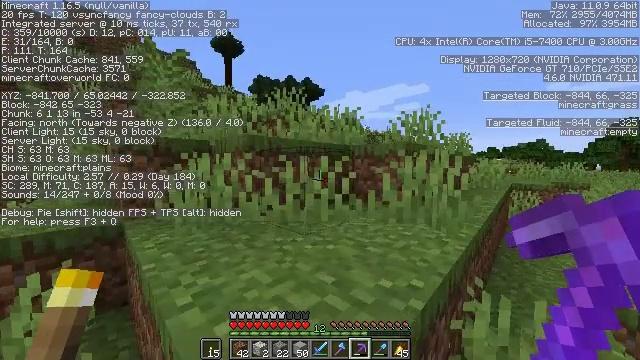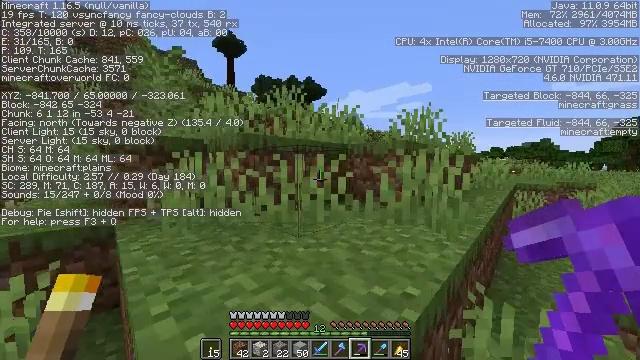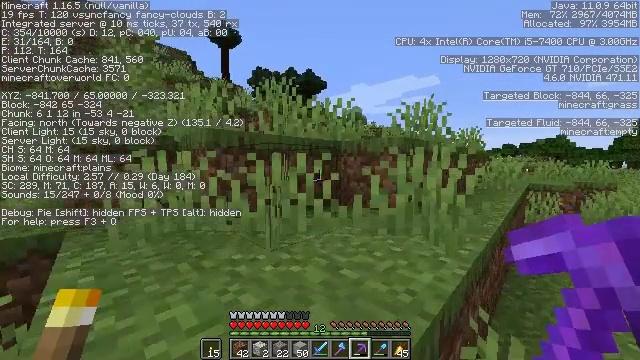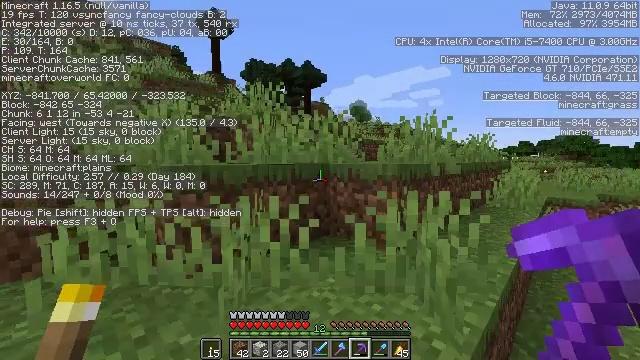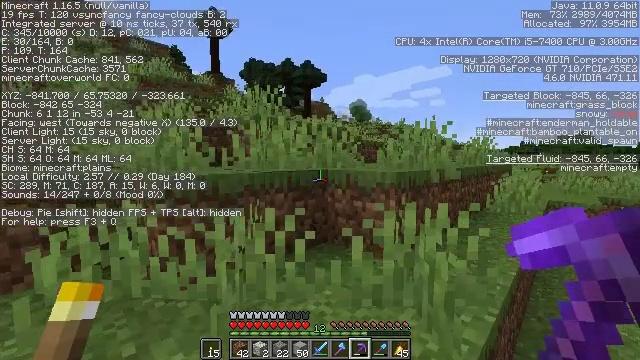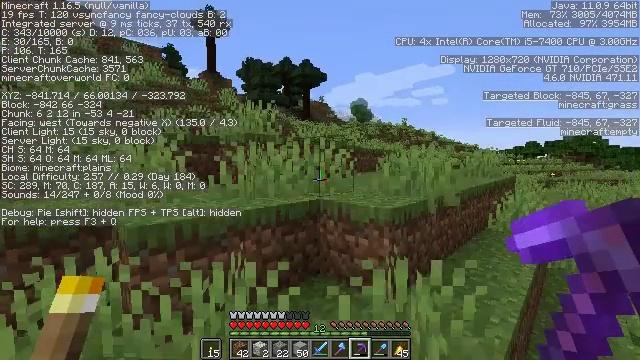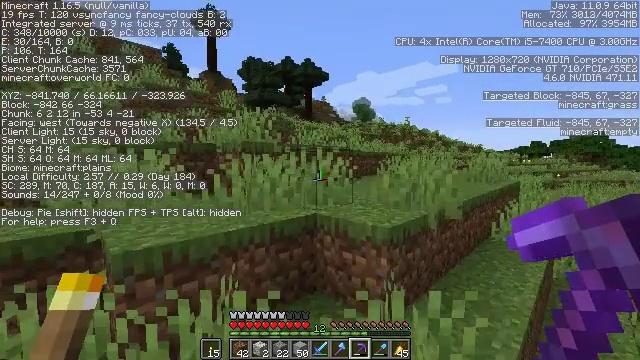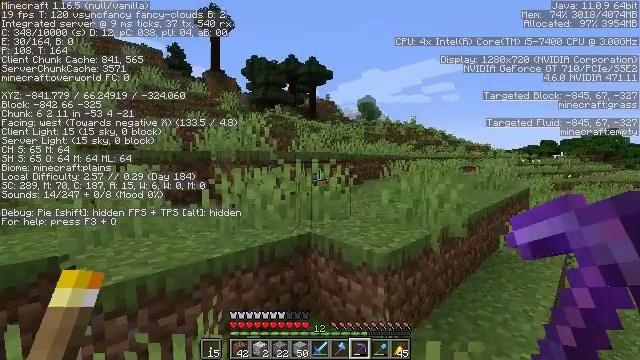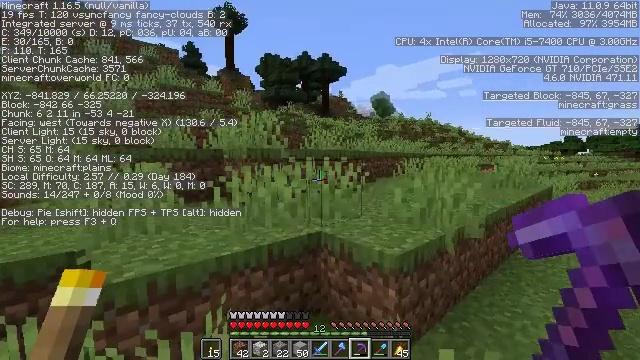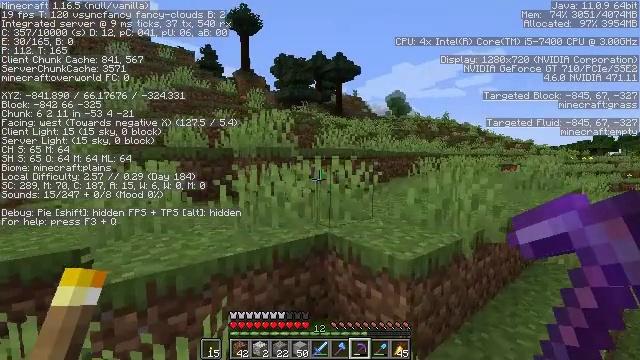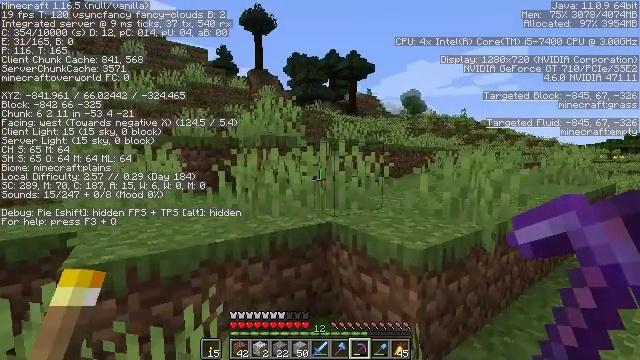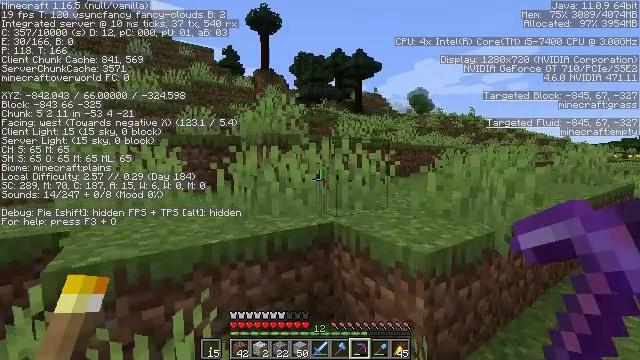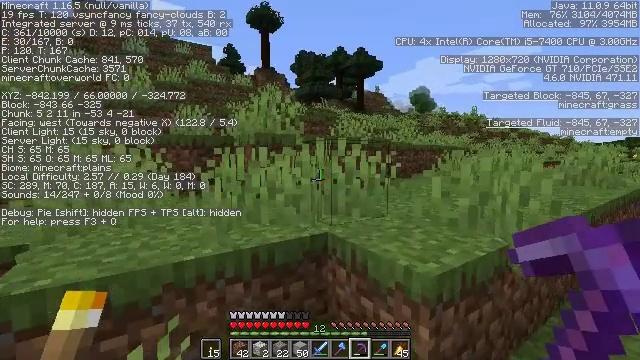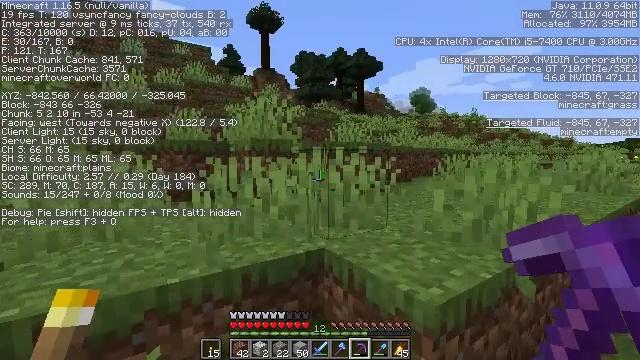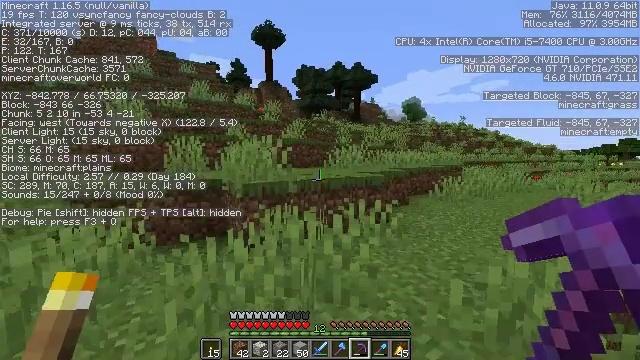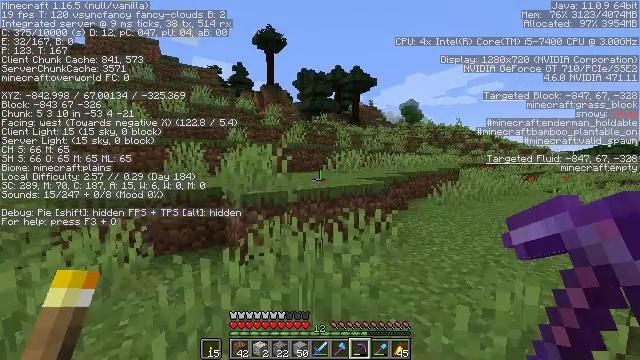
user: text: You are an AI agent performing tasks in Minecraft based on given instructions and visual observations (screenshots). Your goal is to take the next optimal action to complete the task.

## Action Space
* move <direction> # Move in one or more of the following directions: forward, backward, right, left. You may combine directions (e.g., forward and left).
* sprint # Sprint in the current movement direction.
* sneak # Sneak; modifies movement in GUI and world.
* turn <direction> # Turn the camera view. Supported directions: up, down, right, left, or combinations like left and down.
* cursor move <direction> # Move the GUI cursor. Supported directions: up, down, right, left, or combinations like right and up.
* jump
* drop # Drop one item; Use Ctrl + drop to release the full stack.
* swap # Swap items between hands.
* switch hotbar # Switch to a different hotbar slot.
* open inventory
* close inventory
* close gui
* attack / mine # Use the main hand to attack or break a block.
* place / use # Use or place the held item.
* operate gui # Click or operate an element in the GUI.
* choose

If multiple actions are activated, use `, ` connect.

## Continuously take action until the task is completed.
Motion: motion action
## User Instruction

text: Break the grass block.
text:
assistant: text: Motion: move forward, sprint, jump
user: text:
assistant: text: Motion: move forward, sprint, jump
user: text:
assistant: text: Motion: move forward, sprint, jump
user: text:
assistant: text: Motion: move forward, sprint, jump
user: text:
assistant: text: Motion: move forward, sprint, jump
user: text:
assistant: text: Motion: move forward, jump
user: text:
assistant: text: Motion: move forward, turn left, jump
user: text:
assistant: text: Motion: move forward, turn left, jump
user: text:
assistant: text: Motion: move forward, turn left, jump
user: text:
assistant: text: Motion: move forward, turn left, jump
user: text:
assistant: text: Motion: move forward, turn left, jump
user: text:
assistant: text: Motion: move forward, jump
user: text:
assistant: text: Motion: move forward, sprint, jump
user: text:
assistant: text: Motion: move forward, sprint, jump
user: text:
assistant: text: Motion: move forward, sprint, jump
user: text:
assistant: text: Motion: move forward, sprint, jump
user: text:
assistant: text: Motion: move forward, sprint, jump
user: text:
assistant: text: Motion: move forward, sprint, jump
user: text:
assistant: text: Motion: move forward, jump
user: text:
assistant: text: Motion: move forward, jump
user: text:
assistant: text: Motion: move forward, jump
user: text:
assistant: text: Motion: move forward, jump
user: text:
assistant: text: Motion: move forward, jump
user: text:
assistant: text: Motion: move forward, sprint, jump
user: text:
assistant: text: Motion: move forward, sprint, jump
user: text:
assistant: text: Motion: move forward, sprint, jump
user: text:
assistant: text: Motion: move forward, sprint, jump
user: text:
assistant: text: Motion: move forward, sprint, jump
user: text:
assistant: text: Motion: move forward, jump
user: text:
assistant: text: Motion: move forward, jump